Question: My Why this exception occur?
'''
public String setIDAndInsert(String fName, String lName, String gender, String date) {
String id = null;
ResultSet res;
try {
Connection con;
PreparedStatement pStatement;
String query = "insert into Users(FirstName,LastName,Gender,Date) " +
"values ( '" + fName + "' , '" + lName + "' , '" + gender + "', '" + date + "' ) ";
con = DriverManager.getConnection(...);
pStatement = con.prepareStatement(query, Statement.RETURN_GENERATED_KEYS);
pStatement.execute(query);
res = pStatement.getGeneratedKeys();
while (res.next()) {
id = String.valueOf(res.getInt(1));
}
} catch (SQLException sqle) {
sqle.printStackTrace();
}
return id;
}
'''
Previously this method works correctly, I don't know why now hasn't work!
My table in console:

'''
java.sql.SQLException: Failed to read auto-increment value from storage engine
at com.mysql.jdbc.SQLError.createSQLException(SQLError.java:1055)
at com.mysql.jdbc.SQLError.createSQLException(SQLError.java:956)
at com.mysql.jdbc.MysqlIO.checkErrorPacket(MysqlIO.java:3491)
at com.mysql.jdbc.MysqlIO.checkErrorPacket(MysqlIO.java:3423)
at com.mysql.jdbc.MysqlIO.sendCommand(MysqlIO.java:1936)
at com.mysql.jdbc.MysqlIO.sqlQueryDirect(MysqlIO.java:2060)
at com.mysql.jdbc.ConnectionImpl.execSQL(ConnectionImpl.java:2536)
at com.mysql.jdbc.ConnectionImpl.execSQL(ConnectionImpl.java:2465)
at com.mysql.jdbc.StatementImpl.execute(StatementImpl.java:734)
at Project.UserPage_Admin.setIDAndInsert(UserPage_Admin.java:145)
at Project.UserPage_Admin.addAction(UserPage_Admin.java:127)
at Project.UserPage_Admin.actionPerformed(UserPage_Admin.java:114)
at javax.swing.AbstractButton.fireActionPerformed(AbstractButton.java:2018)
at javax.swing.AbstractButton$Handler.actionPerformed(AbstractButton.java:2341)
at javax.swing.DefaultButtonModel.fireActionPerformed(DefaultButtonModel.java:402)
at javax.swing.DefaultButtonModel.setPressed(DefaultButtonModel.java:259)
at javax.swing.plaf.basic.BasicButtonListener.mouseReleased(BasicButtonListener.java:252)
at java.awt.Component.processMouseEvent(Component.java:6505)
at javax.swing.JComponent.processMouseEvent(JComponent.java:3321)
at java.awt.Component.processEvent(Component.java:6270)
at java.awt.Container.processEvent(Container.java:2229)
at java.awt.Component.dispatchEventImpl(Component.java:4861)
at java.awt.Container.dispatchEventImpl(Container.java:2287)
at java.awt.Component.dispatchEvent(Component.java:4687)
at java.awt.LightweightDispatcher.retargetMouseEvent(Container.java:4832)
at java.awt.LightweightDispatcher.processMouseEvent(Container.java:4492)
at java.awt.LightweightDispatcher.dispatchEvent(Container.java:4422)
at java.awt.Container.dispatchEventImpl(Container.java:2273)
at java.awt.Window.dispatchEventImpl(Window.java:2719)
at java.awt.Component.dispatchEvent(Component.java:4687)
at java.awt.EventQueue.dispatchEventImpl(EventQueue.java:723)
at java.awt.EventQueue.access$200(EventQueue.java:103)
at java.awt.EventQueue$3.run(EventQueue.java:682)
at java.awt.EventQueue$3.run(EventQueue.java:680)
at java.security.AccessController.doPrivileged(Native Method)
at java.security.ProtectionDomain$1.doIntersectionPrivilege(ProtectionDomain.java:76)
at java.security.ProtectionDomain$1.doIntersectionPrivilege(ProtectionDomain.java:87)
at java.awt.EventQueue$4.run(EventQueue.java:696)
at java.awt.EventQueue$4.run(EventQueue.java:694)
at java.security.AccessController.doPrivileged(Native Method)
at java.security.ProtectionDomain$1.doIntersectionPrivilege(ProtectionDomain.java:76)
at java.awt.EventQueue.dispatchEvent(EventQueue.java:693)
at java.awt.EventDispatchThread.pumpOneEventForFilters(EventDispatchThread.java:242)
at java.awt.EventDispatchThread.pumpEventsForFilter(EventDispatchThread.java:161)
at java.awt.EventDispatchThread.pumpEventsForHierarchy(EventDispatchThread.java:150)
at java.awt.EventDispatchThread.pumpEvents(EventDispatchThread.java:146)
at java.awt.EventDispatchThread.pumpEvents(EventDispatchThread.java:138)
at java.awt.EventDispatchThread.run(EventDispatchThread.java:91)
'''
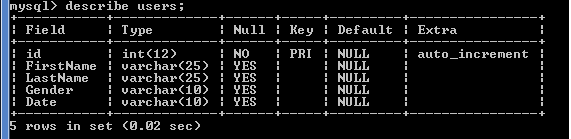
Answer: Try this:
'''
ALTER TABLE 'table_name' AUTO_INCREMENT = 1
'''